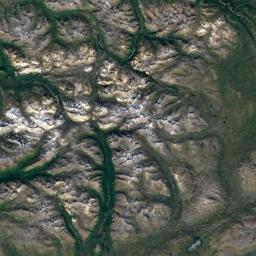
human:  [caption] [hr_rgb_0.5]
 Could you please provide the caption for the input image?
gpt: The folded mountain has a series of rugged mountains and is covered with some vegetation .

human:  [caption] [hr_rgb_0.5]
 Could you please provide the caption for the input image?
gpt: Many roads of different lengths are in the mountains .

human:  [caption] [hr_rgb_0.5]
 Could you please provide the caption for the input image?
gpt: Most of the area on this mountain is grey rock .

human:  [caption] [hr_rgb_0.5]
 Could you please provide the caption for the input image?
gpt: The mountain is full of bare land with lines of green plants .

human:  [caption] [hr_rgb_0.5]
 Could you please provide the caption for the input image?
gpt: There are many rifts and green mosses and white rocks on the mountain .